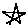
Label: star